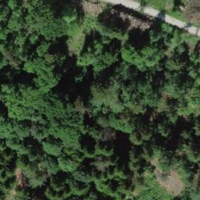
EUNIS habitat code: 44
Species observed at this site:
Arum maculatum